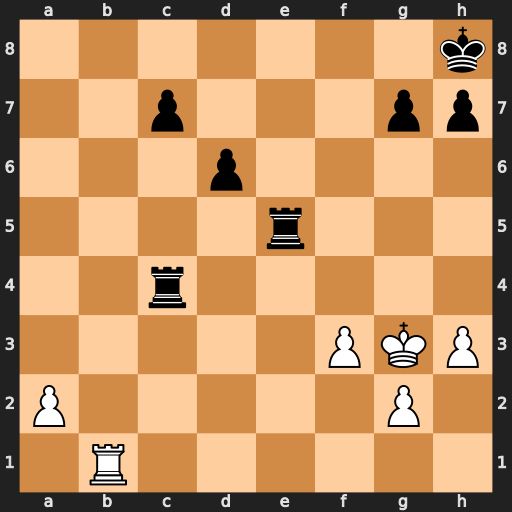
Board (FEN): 7k/2p3pp/3p4/4r3/2r5/5PKP/P5P1/1R6
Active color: w
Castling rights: -
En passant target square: -
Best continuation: Rb8+ Re8 Rxe8#